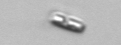
Label: pennate